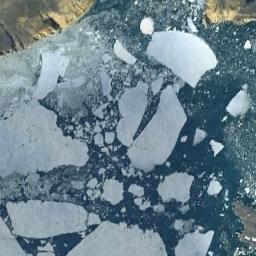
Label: sea_ice